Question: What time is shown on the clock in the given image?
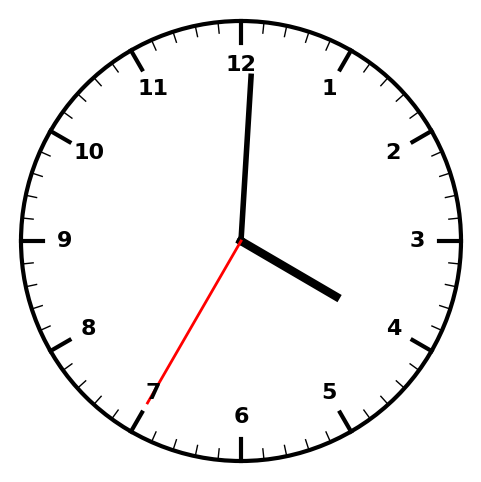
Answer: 04:00:35